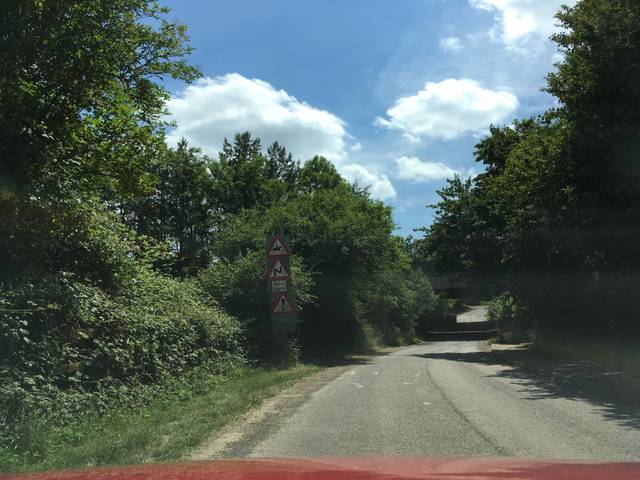
Region: United Kingdom
Coordinates: 51.603, -2.908